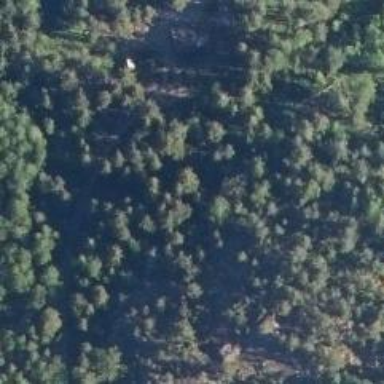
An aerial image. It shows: Cliff in nature.